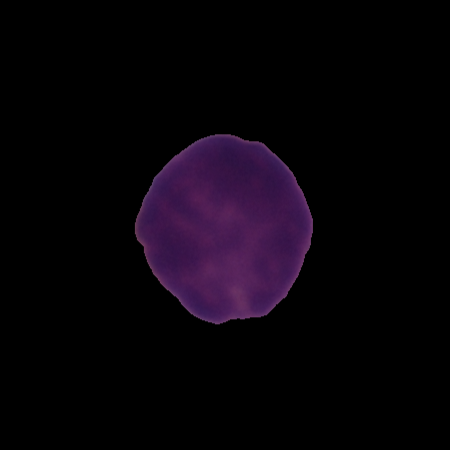
Label: healthy